Question:
How can one create such a drawable that will be matching height of given layout ? I know I have to create a some sort of multiple shapes within one drawable but I am kinda lost in this.
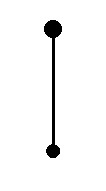
Answer: It should work with xml:
'''
<?xml version="1.0" encoding="utf-8"?>
<layer-list xmlns:android="http://schemas.android.com/apk/res/android" android:paddingTop="4dp">
<item>
<rotate android:fromDegrees="90" android:gravity="center_horizontal" android:toDegrees="90">
<shape android:shape="line">
<stroke android:color="#000000" android:width="1dp"/>
</shape>
</rotate>
</item>
<item android:gravity="center_horizontal|top" android:height="8dp" android:width="8dp">
<shape android:shape="oval">
<solid android:color="#000000"/>
</shape>
</item>
<item android:gravity="center_horizontal|bottom" android:height="4dp" android:width="4dp">
<shape android:shape="oval">
<solid android:color="#000000"/>
</shape>
</item>
</layer-list>
'''